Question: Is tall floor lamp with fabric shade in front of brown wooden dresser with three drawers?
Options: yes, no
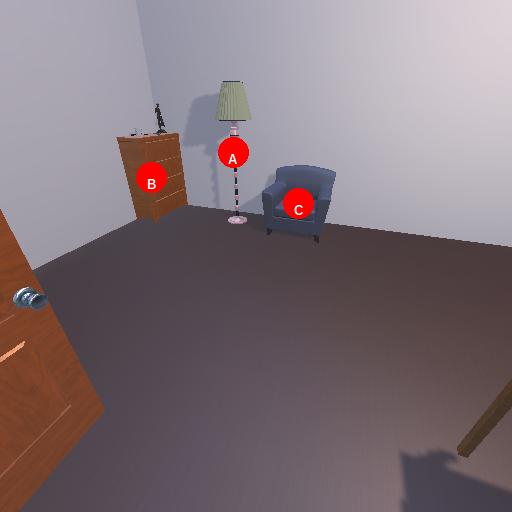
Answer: yes